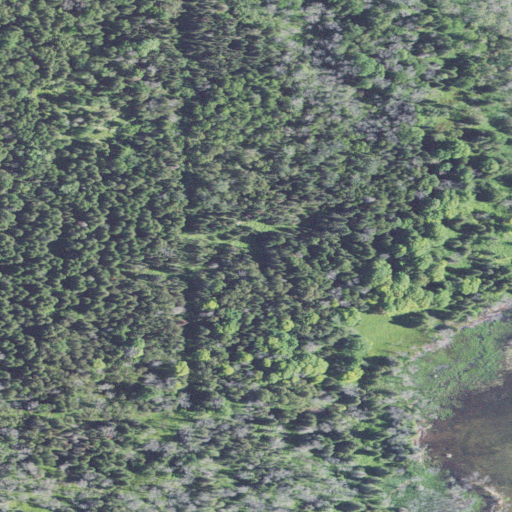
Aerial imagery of cape in Michigan named Saint Vital Point containing woody wetlands, open development, herbaceous wetlands, and open water